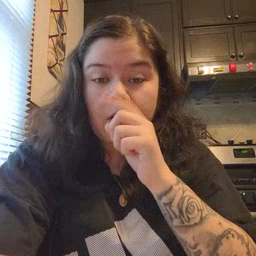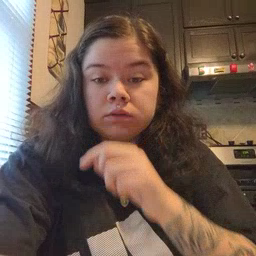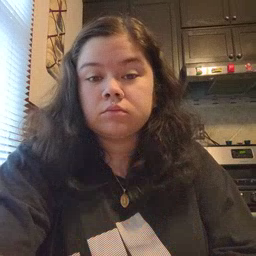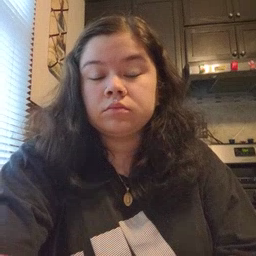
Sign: mouse